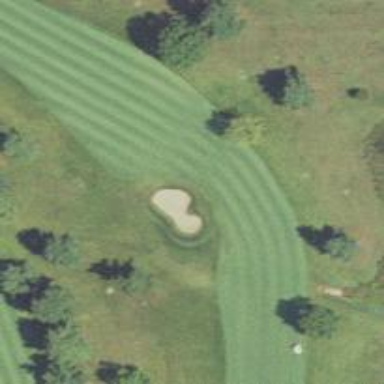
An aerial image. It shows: Golf hole.